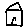
Label: house